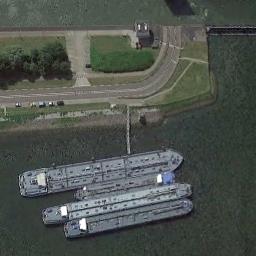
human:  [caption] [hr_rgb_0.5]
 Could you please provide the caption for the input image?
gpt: There are many cars on the road beside the ships .

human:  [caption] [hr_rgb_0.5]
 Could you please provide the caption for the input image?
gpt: Four light blue tankers dock at the pier, With pipes connected to the tanker .

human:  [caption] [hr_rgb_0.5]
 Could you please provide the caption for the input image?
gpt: There are four ships in the blue water on the shore .

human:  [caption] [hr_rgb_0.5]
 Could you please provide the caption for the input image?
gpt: Several ships of different sizes are docked at the dock and a road is on the bank .

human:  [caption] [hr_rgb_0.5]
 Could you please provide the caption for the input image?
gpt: There are several ships at the harbor beside some green lawns .